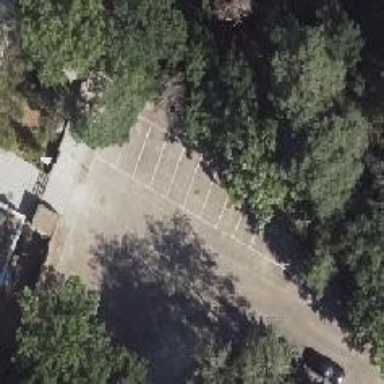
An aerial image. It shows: Parking available on the street side.